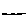
Label: line